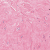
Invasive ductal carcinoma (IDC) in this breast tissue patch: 0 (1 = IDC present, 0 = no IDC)